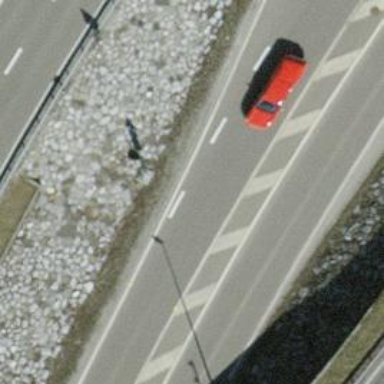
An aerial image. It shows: Motorroad with asphalt surface classified as primary link.